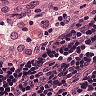
Metastatic tissue present: no